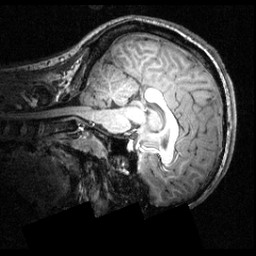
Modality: T1w
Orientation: sagittal
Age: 20
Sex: male
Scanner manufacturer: siemens
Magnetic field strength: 3.951 T
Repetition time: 1.5 s
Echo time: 0.00335 s